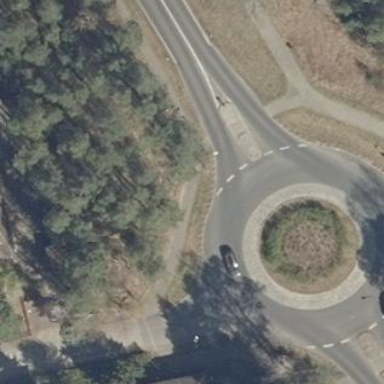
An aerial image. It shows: Secondary road with asphalt surface leading to roundabout junction.